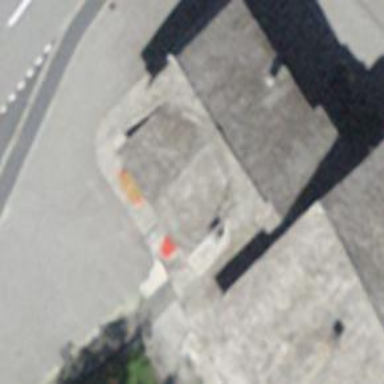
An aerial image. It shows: Restaurant.